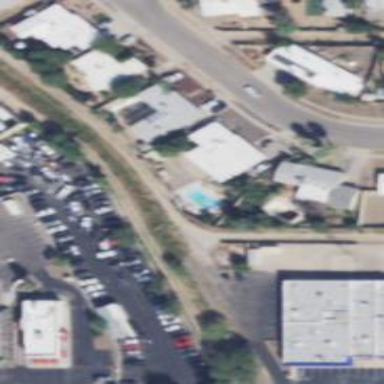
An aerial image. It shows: Alley classified as service road.